Field crop: maize
Growth stage: 2
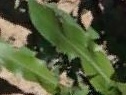
Species: maize